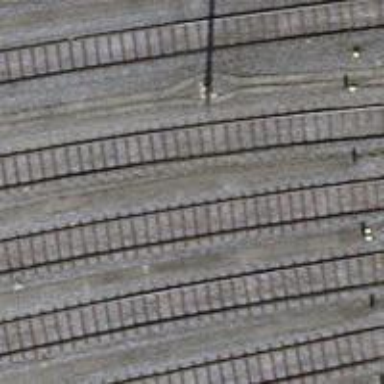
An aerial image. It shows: Rail yard with electrified contact lines for the trains.